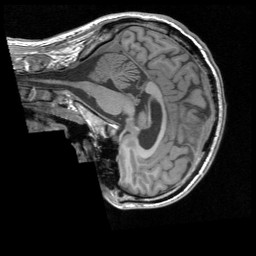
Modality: T1w
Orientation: sagittal
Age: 28
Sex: male
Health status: healthy